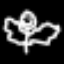
Label: angel